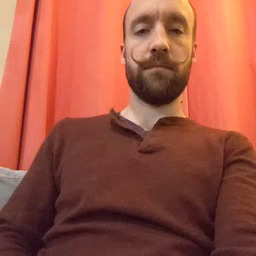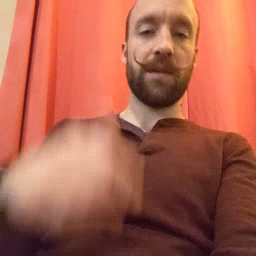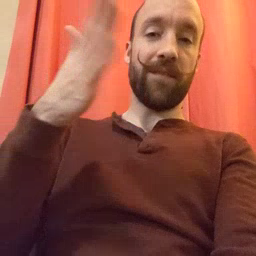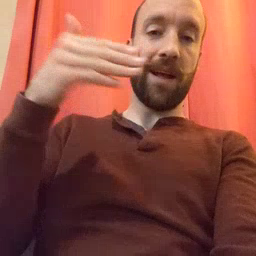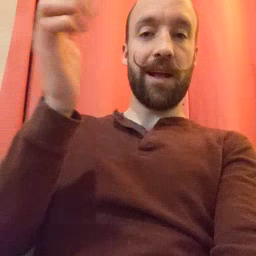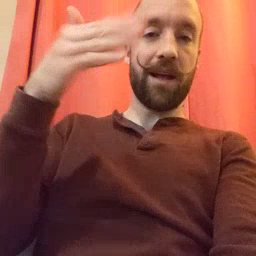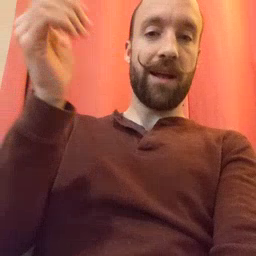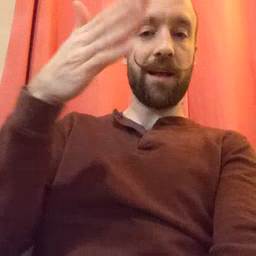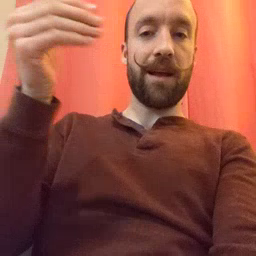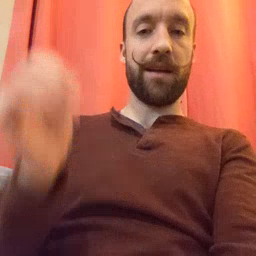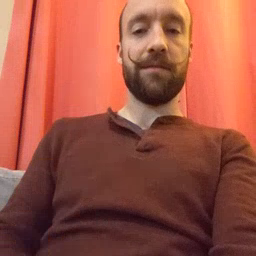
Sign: flag